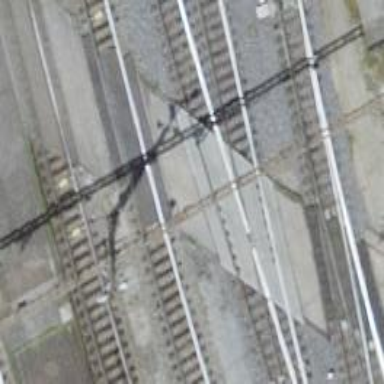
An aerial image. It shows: Level crossing along the railway.